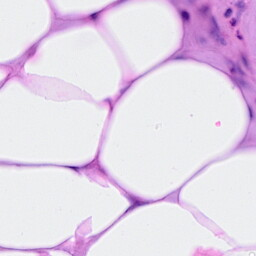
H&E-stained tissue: Breast